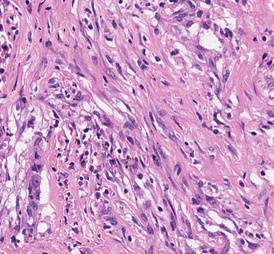
Tumor epithelial tissue: no
Tumor-associated stroma tissue: yes
Normal tissue: no